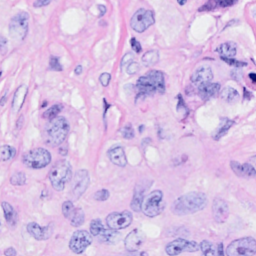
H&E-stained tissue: Breast